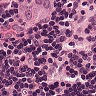
Metastatic tissue present: yes